Field crop: maize
Growth stage: 2
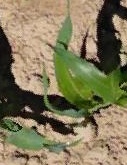
Species: maize